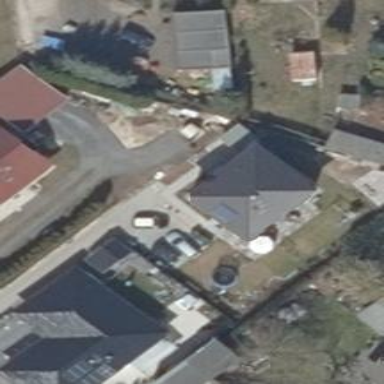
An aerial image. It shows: Detached building with pyramidal roof shape.